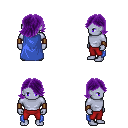
a pixel art fantasy rpg character, male body template, dark elf, purple skin, blue cape, red pants, purple swoop hairstyle, leather bracers, four views (front, back, left, right), 2x2 character sprite sheet, small pixel art, hard edges, no anti-aliasing